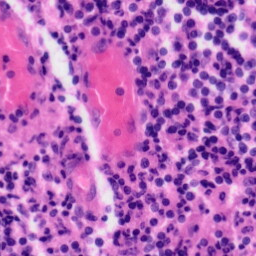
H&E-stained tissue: Tonsil